Question: I have a DevExpress XtraGrid control in which I wanna put a decimal number in one of the cells, but when I try to jump from a cell to another it just not let me, unless I change again the value of the number to a integer.
I have modified the properties from design like this:
[
and nothing happened, also in the Form.Load event I set this property programmatically but it seems that just don't work.
'''
colnBase.DisplayFormat.FormatType = DevExpress.Utils.FormatType.Numeric
colnBase.DisplayFormat.FormatString = "{0:N4}"
'''
I have checked the DevExpress forums but I can't find an answer, it's my first question in here, so if any of you guys can help me I would really appreciate it.
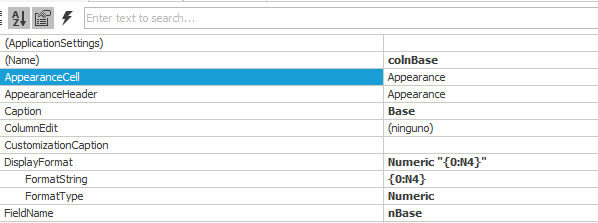
Answer: I fixed the "problem", the bug was that I was charging data from a View and all products records returned as 0
'''
select 0 as data1, 0 as data2 from Table
'''
But it seems that SQL returned the number as Integer and I couldn't be able to modificate the value in the XtraGrid even when it was declared as Decimal or Numeric in the DataTable and the XtraGrid.
I fixed it like this:
'''
select convert(decimal(18,4),0) as data1, convert(decimal(18,4),0) as Data2 from Table
'''
Thanks guys for answering and I hope someone else benefits from my mistakes.